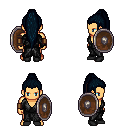
a pixel art fantasy rpg character, male body template, human, tanned skin, gray robe, metal pants, raven extra-long topknot hairstyle, leather bracers, black shoes, shield, four views (front, back, left, right), 2x2 character sprite sheet, small pixel art, hard edges, no anti-aliasing